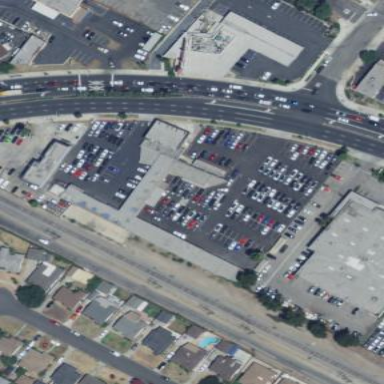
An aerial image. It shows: Commercial building.